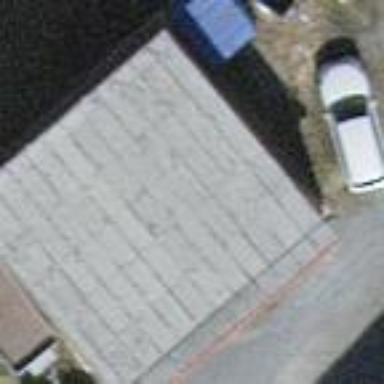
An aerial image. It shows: Garage building.